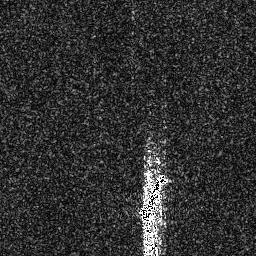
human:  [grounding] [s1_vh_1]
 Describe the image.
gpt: In the satellite image, there is  <ref>1 large ship </ref> <box>[[53, 66, 66, 88, 0]]</box> located at bottom.